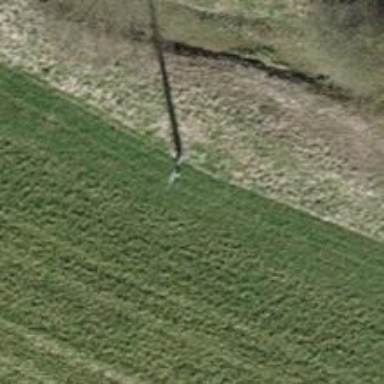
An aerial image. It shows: Concrete power pole.